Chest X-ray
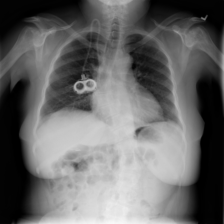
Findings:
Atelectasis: negative
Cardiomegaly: negative
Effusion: negative
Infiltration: negative
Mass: negative
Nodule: negative
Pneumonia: negative
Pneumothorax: negative
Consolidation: negative
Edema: negative
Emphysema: negative
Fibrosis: negative
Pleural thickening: negative
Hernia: negative